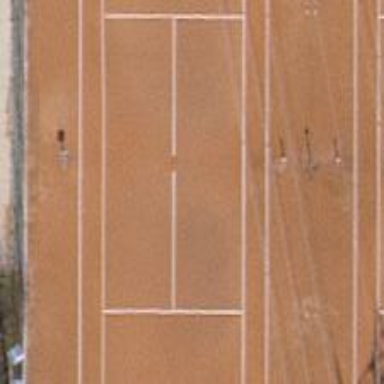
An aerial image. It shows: Tennis pitch with clay surface for leisure sports.